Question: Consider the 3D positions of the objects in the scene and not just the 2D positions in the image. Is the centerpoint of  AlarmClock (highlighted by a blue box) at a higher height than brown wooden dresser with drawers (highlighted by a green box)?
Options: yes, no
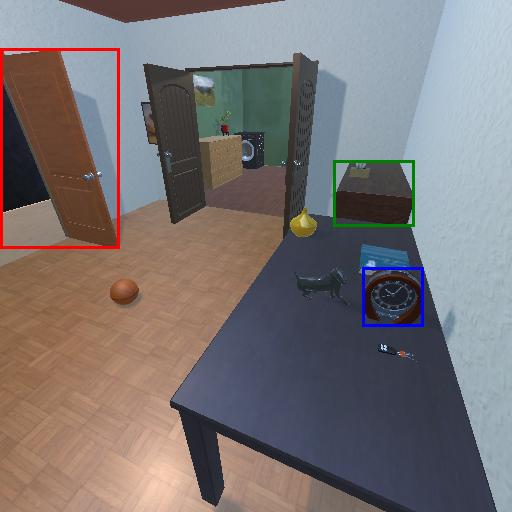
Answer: yes